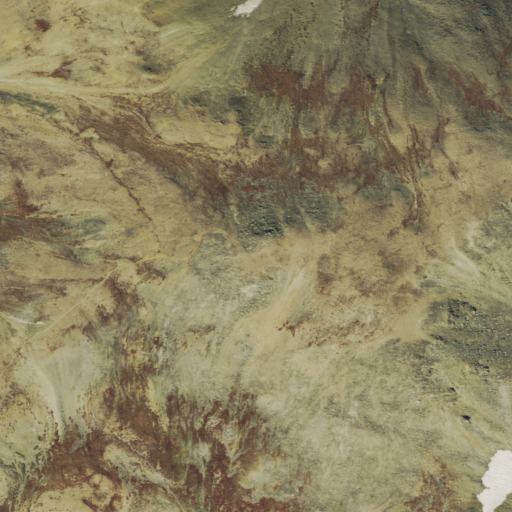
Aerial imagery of mountain in Colorado named Mount Oxford containing grassland, barren land, shrub, and snow